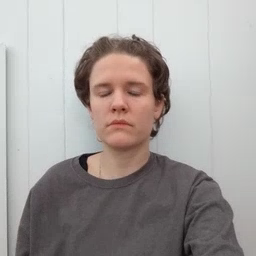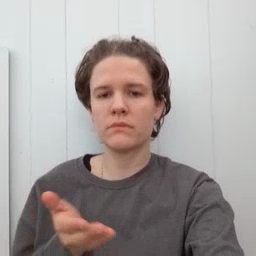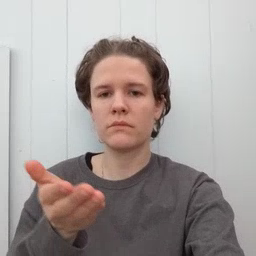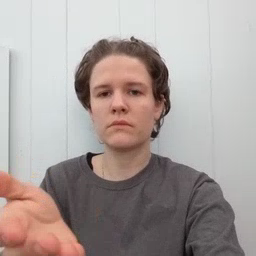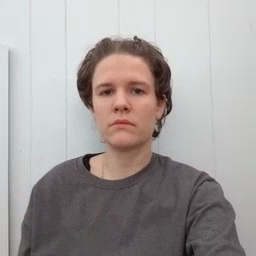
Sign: boat